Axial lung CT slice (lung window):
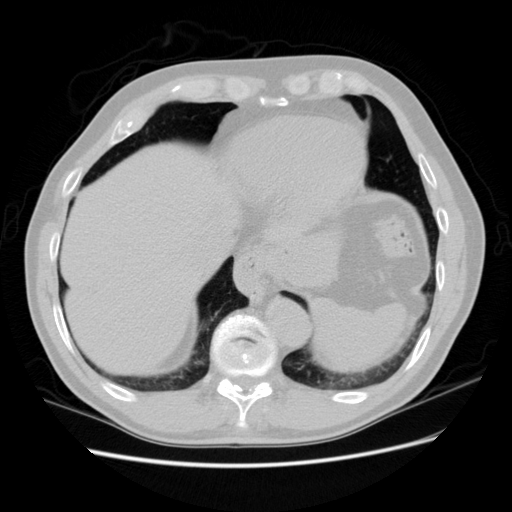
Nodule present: no